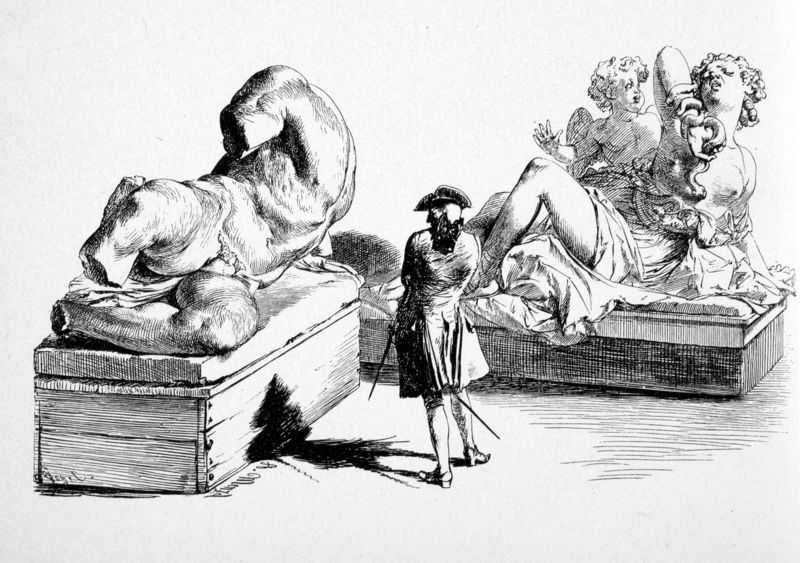
Titel: Ein Herr in Rokokotracht zwischen der Potsdamer Kleopatra, einer Statue aus friederizianischer Zeit, und einen Torso (Ilissos) vom Parthenon (aus: Illustrationen zu den Werken Friedrichs des Großen)
Künstler: Adolph Menzel
Schlagwörter: akt, dunkel, flügel, hand, mann, nackt, schatten, weiß, akte, menschen, brust, finger, frau, grau, hell, holz, hut, kreide, licht, rücken, schwarz, skizze, zeichnung, blick, tuch, rock, schleife, tanz, arme, falten, mensch, sockel, stehen, stein, herr, signatur, gewand, haare, kind, blatt, locken, renaissance, stock, engel, putte, putto, skulptur, statue, beine, perücke, bein, brüste, rückenansicht, papier, liegen, kisten, schuhe, studie, grafik, graphik, linien, ausdruck, besucher, figuren, könig, karikatur, polster, muskeln, bett, bretter, bauch, faltenwurf, plastik, liegend, nägel, scham, gehrock, stola, striche, surreal, betrachter, penis, truhe, antike, denkmal, rückseite, rückenfigur, torso, druck, schraffur, schraffuren, radierung, stich, gross, karrikatur, schwarzweiß, schwert, säbel, uniform, soldat, schlange, bleistift, kiste, degen, dreispitz, entwurf, kunst, malen, göttin, betrachten, ausstellung, ecken, bürste, skulpturen, plastiken, statuen, gut, antik, leid, schmerz, medusa, schlangen, absätze, gelehrter, basis, haarschleife, kunsthändler, kupferstich, erinnerung, dreiecke, zeichner, genagelt, bildhauer, perrücke, graphit, podeste, kenner, sehnen, gast, größe, stauen, laokoon, holzkiste, preuße, museumsbesucher, friedrich ii., agent, beine arme, putoo, skulptuen, genitale